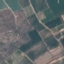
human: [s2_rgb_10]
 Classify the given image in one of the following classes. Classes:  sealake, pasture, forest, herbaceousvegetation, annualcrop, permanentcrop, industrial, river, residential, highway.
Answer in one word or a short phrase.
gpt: PermanentCrop